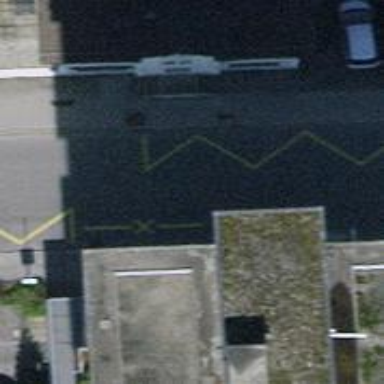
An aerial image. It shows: Public transport stop position.